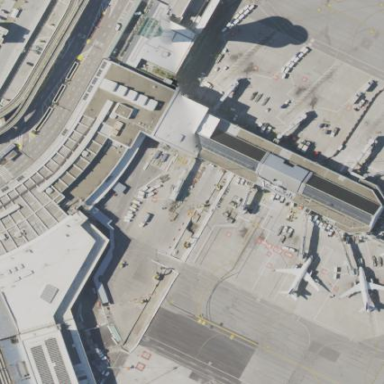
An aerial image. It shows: Terminal building at airport.